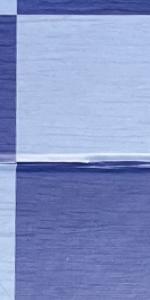
Label: Empty